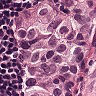
Metastatic tissue present: yes